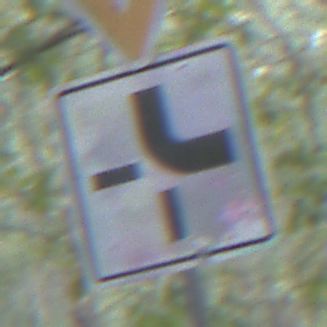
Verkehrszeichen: VerlaufVorfahrtsstrasse4
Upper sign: VorfahrtGewaehren
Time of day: SunriseSunset
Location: Outdoor (Nature)
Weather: NotSpecified
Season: Autumn
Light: Natural